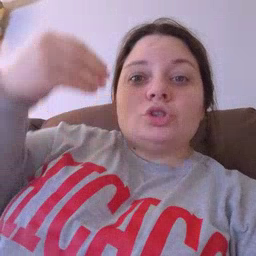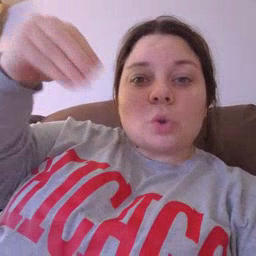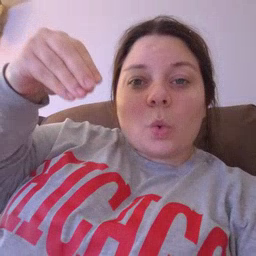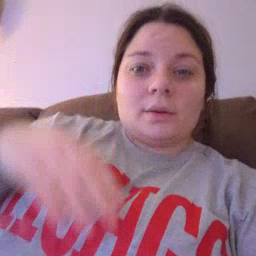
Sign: store